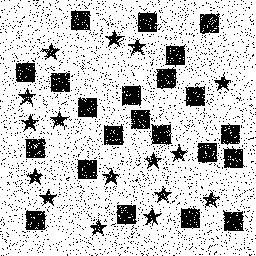
Squares: 22
Triangles: 0
Stars: 16
Total shapes: 38